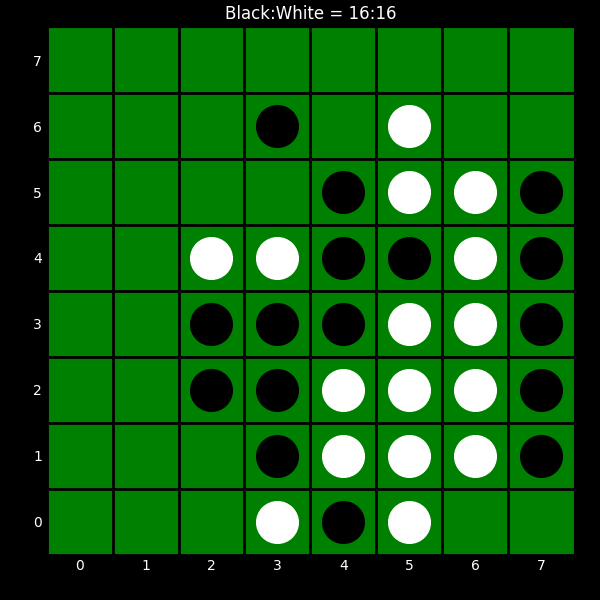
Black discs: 16
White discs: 16